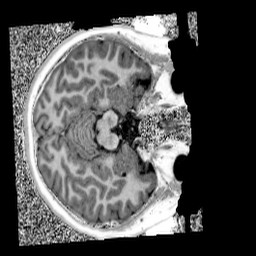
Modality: UNIT1
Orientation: axial
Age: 11
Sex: female
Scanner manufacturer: siemens
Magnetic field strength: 3 T
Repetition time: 4 s
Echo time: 0.00299 s